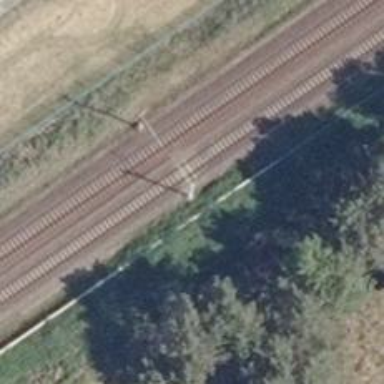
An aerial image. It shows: Catenary mast for power lines.